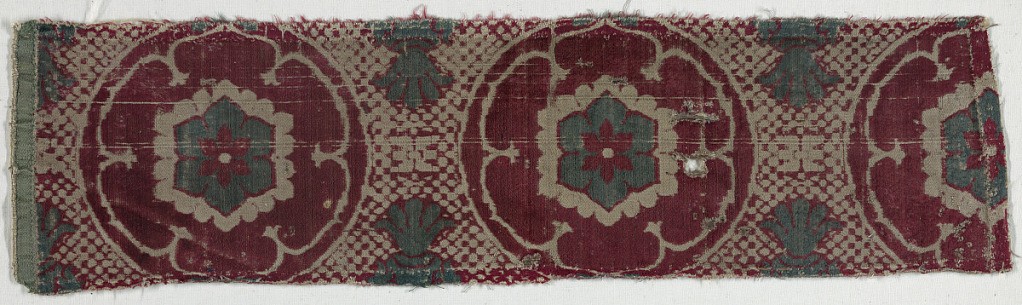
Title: Fragment
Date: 16th century
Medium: silk Technique: 5-harness satin patterned with supplementary warp pile (voided velvet)
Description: Concentric six-lobed floral medallion in red and blue-green velvet and ivory satin (voided velvet) on a speckled background of red velvet and ivory satin. The repeat is not complete, but each medallion may have had a pineapple-like appendage in blue-green velvet outlined in red velvet at top and bottom connecting it with teh staggered rows above and below.